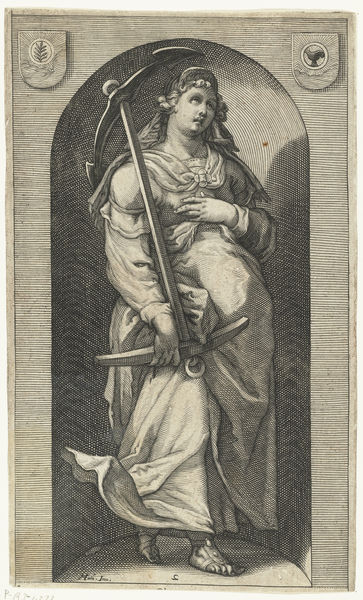
Titel: Spes (de Hoop)
Künstler: Nicolaas Braeu
Standort: Amsterdam
Institution: Rijksmuseum
Schlagwörter: frau, barock, falten, gesicht, gewand, tugend, füße, glaube, schraffur, stich, wappen, heilige, anker, hoffnung, verrückt, attribut, fides, ent, zückt